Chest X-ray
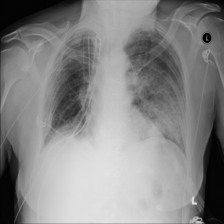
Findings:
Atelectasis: negative
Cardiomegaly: negative
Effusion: negative
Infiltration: positive
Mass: negative
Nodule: negative
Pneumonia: negative
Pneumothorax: positive
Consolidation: negative
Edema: negative
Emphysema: negative
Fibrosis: negative
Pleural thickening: negative
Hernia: negative